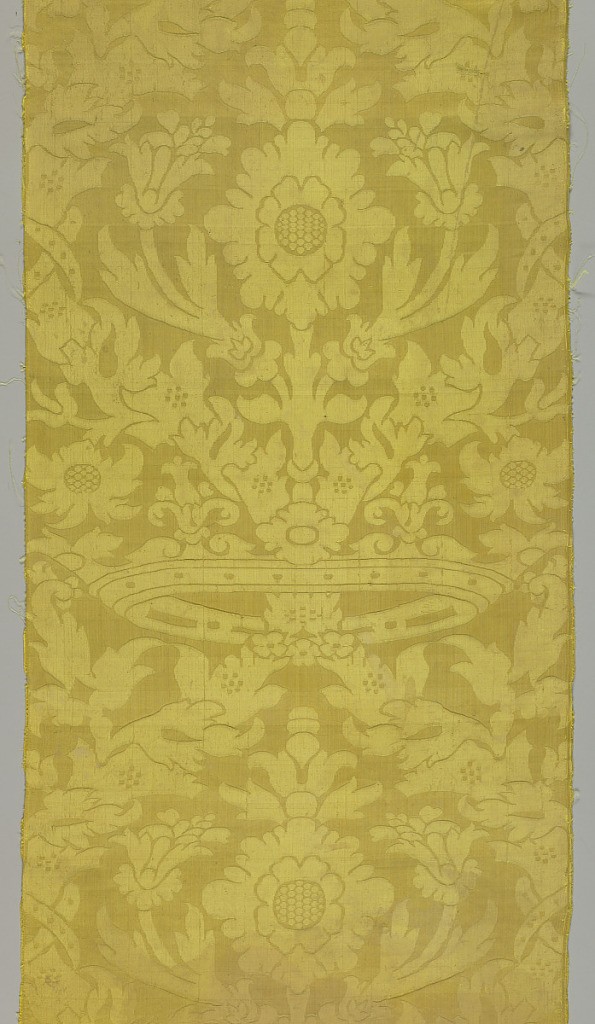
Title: Fragment
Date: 17th century
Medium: silk Technique: 5-harness satin damask
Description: Yellow damask with a large scale symmetrical design showing crown and foliage.